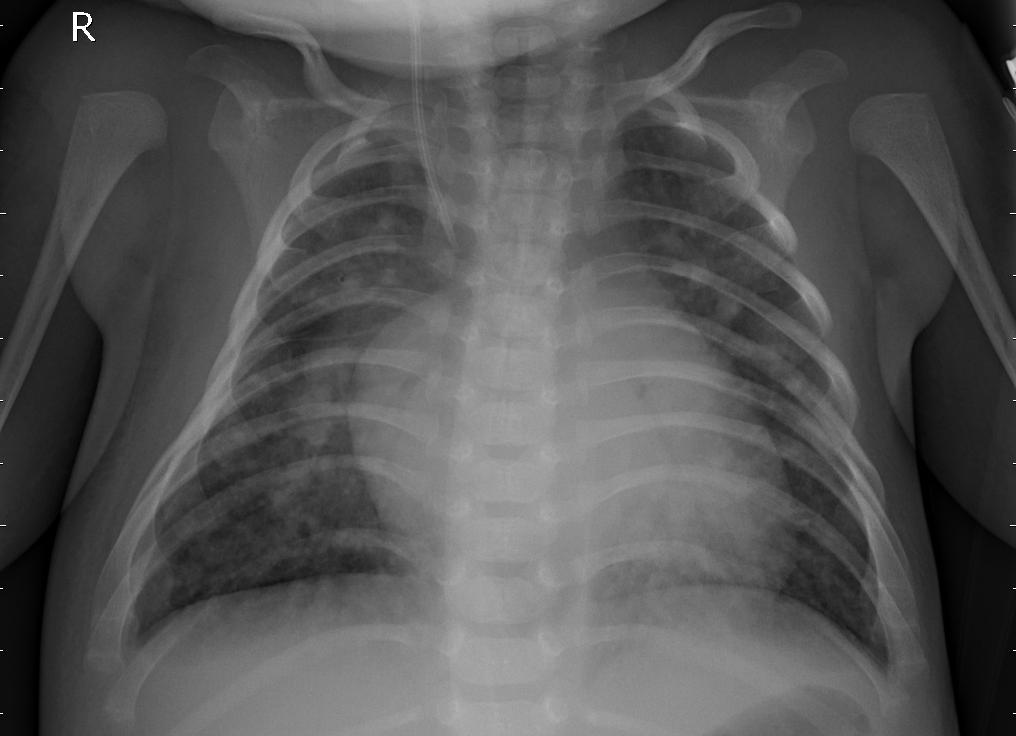
Diagnosis: PNEUMONIA